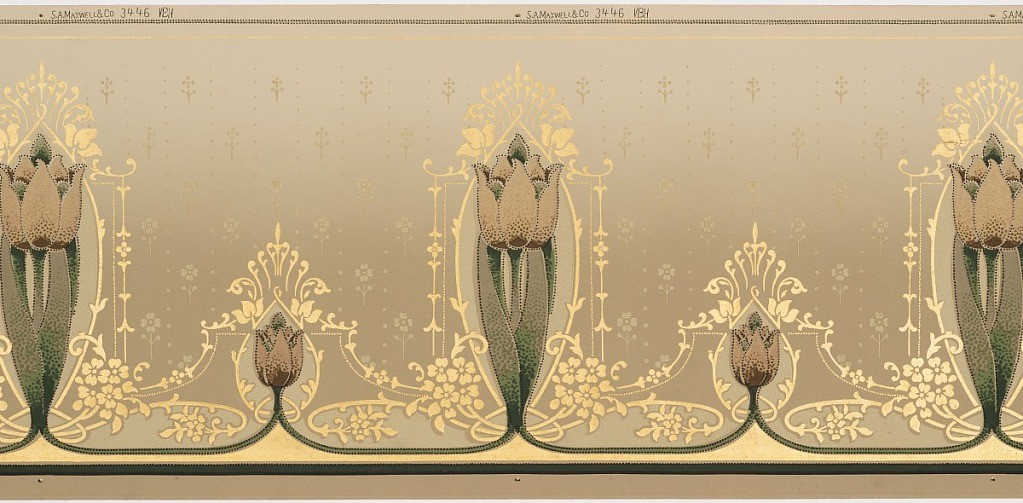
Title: Frieze
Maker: Maxwell & Co., S.A., Chicago, Illinois, USA
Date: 1905–1915
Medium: Machine-printed paper
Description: Alternating stylized art nouveau-like tulips with stem and smaller tulip topped with linear gilt, geometric motif. Each large tulip motif is surrounded by snake-like branches with small flowers and leaves in gilt. Printed in gilt, cream, dark green, brown and rose-brown on a gray ground.